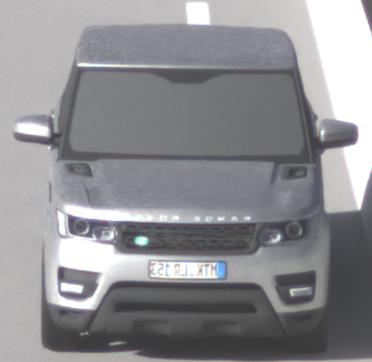
Make: Land Rover
Model: Range Rover Sport 5.0 V8 SC
Detailed model: Range Rover Sport (II)
Model produced from: 2013/09
Model produced until: 2015/07
Doors: 5
Color: white
Road condition: dry road
Daytime: morning or afternoon
Contrast: high contrast